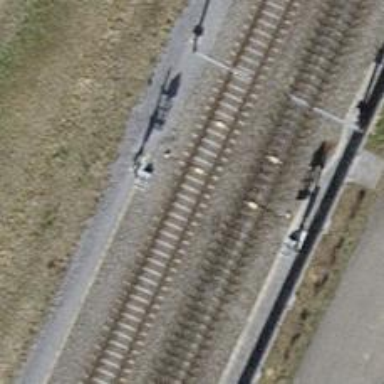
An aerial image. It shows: Railway signal.